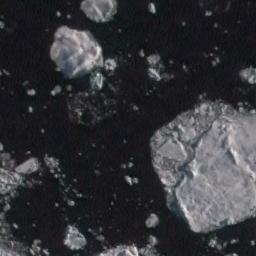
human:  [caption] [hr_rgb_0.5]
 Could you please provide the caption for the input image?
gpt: The sea is surrounded by sea ice .

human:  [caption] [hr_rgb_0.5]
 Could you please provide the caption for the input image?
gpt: A large piece of sea ice and an ice hummock float in the deep blue sea .

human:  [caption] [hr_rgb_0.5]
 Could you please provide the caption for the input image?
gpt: An irregular piece of ice and sparse crushed ice float on the blue sea .

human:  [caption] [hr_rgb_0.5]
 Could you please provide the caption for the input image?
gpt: There is a big ice and many small ice on the dark blue sea .

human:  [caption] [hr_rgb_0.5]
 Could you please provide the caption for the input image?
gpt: There are some pieces of sea ice .